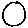
Label: circle